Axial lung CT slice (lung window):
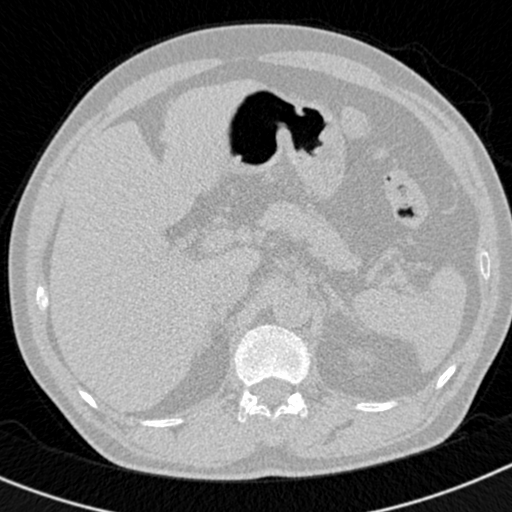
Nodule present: no